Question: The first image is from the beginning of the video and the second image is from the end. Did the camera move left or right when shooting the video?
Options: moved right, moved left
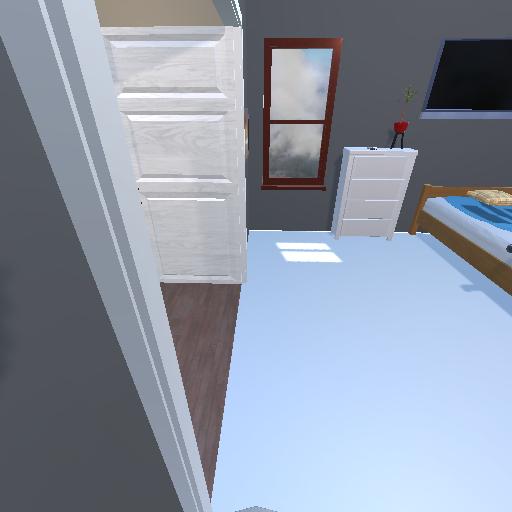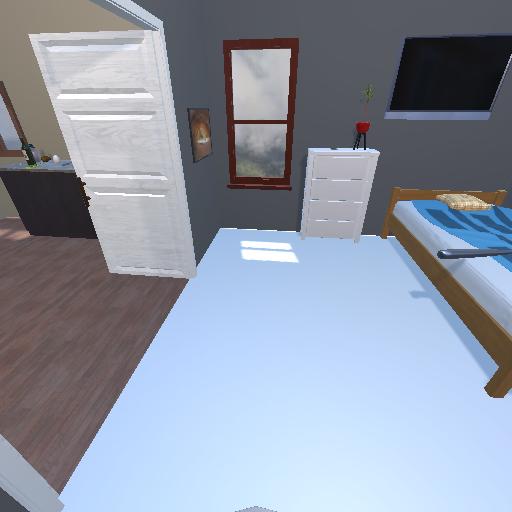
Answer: moved right